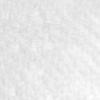
Label: no_change